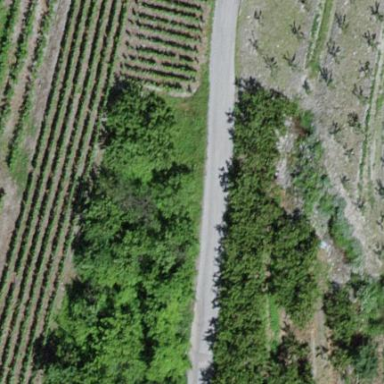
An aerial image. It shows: Orchard.